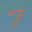
Label: 7